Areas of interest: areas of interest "Park Square"
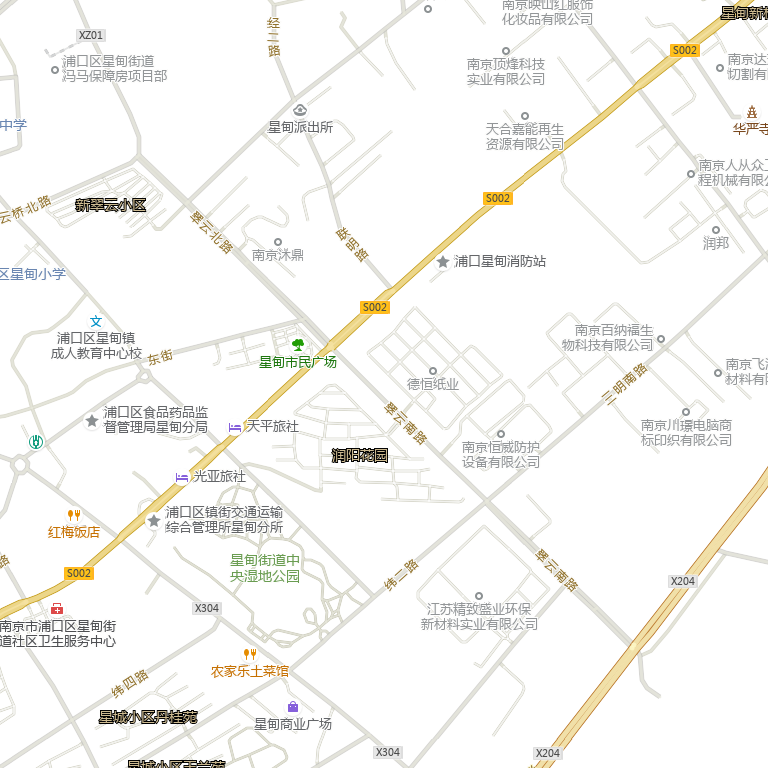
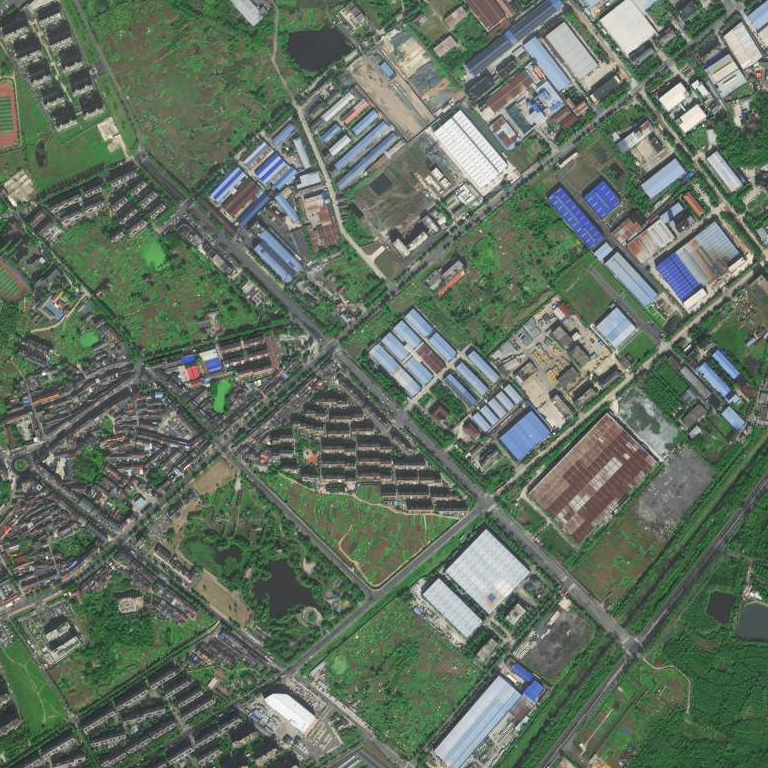